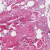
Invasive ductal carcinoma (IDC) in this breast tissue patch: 0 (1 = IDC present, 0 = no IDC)